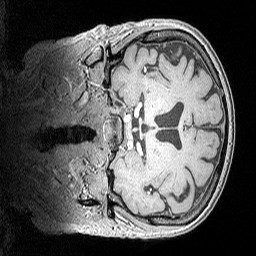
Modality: MP2RAGE
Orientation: coronal
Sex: female
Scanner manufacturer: siemens
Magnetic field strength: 3 T
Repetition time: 5 s
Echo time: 0.00292 s